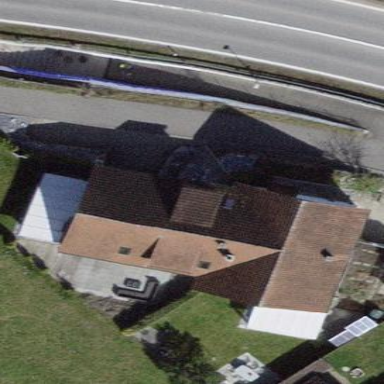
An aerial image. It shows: Detached building.